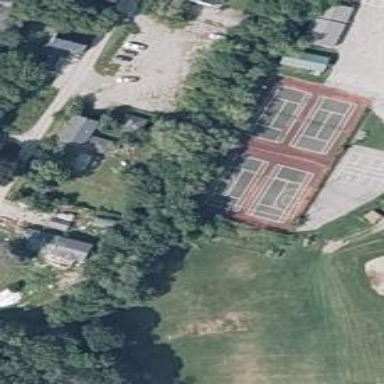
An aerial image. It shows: Tennis court on pitch designated for leisure land.